Interaction volume radius: 5 \u00c5
Interaction volume height: 20 \u00c5
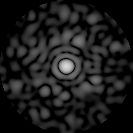
Disorder parameter: 0.828